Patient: sex F, age 62
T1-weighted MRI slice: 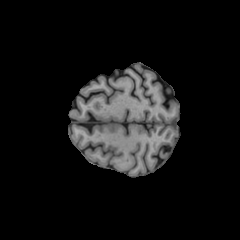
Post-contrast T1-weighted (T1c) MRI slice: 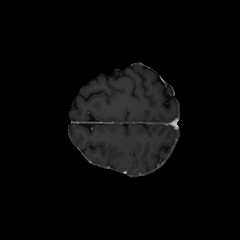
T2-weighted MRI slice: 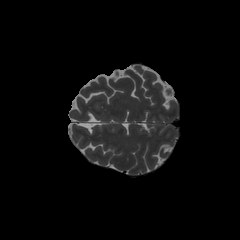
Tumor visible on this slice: no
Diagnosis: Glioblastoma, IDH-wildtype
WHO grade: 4